Question: Im stuck with hibernate configuration. I have a sql database which I want to connect to my java project. This is my project tree folder:

I paste the hibernate.cfg.xml and Alumnos.hbml.xml code below:
'''
<?xml version="1.0" encoding="UTF-8"?>
<!DOCTYPE hibernate-configuration PUBLIC "-//Hibernate/Hibernate Configuration DTD 3.0//EN" "http://www.hibernate.org/dtd/hibernate-configuration-3.0.dtd">
<hibernate-configuration>
<session-factory>
<property name="connection.driver_class">com.mysql.jdbc.Driver</property>
<property name="connection.url">jdbc:mysql://localhost/scool</property>
<property name="connection.username">root</property>
<property name="connection.password"></property>
<property name="dialect">org.hibernate.dialect.MySQL5Dialect</property>
<property name="hibernate.show_sql">true</property>
<mapping resource="adrsoft/scool/pojos/Alumnos.hbm.xml"/>
</session-factory>
</hibernate-configuration>
'''
'''
<?xml version="1.0" encoding="UTF-8"?>
<!DOCTYPE hibernate-mapping PUBLIC "-//Hibernate/Hibernate Mapping DTD 3.0//EN" "http://www.hibernate.org/dtd/hibernate-mapping-3.0.dtd">
<hibernate-mapping>
<class name="src.adrsoft.scool.pojos.Alumnos">
<id column="idalumno" name="idalumno" type="integer"/>
<property name="nombre" type="string"/>
<property name="apellidos" type="string"/>
<property name="dni" type="string"/>
<property name="direccion" type="string"/>
<property name="email" type="string"/>
<property name="password" type="string"/>
<property name="telefono" type="integer"/>
<property name="centro" type="integer"/>
<property name="curso" type="string"/>
<property name="club" type="integer"/>
</class>
</hibernate-mapping>
'''
And I got the following error:
'''
org.hibernate.MappingException: entity class not found: src.adrsoft.scool.pojos.Alumnos
at org.hibernate.mapping.PersistentClass.getMappedClass(PersistentClass.java:129)
at org.hibernate.tuple.PropertyFactory.getGetter(PropertyFactory.java:390)
at org.hibernate.tuple.PropertyFactory.buildIdentifierProperty(PropertyFactory.java:75)
at org.hibernate.tuple.entity.EntityMetamodel.<init>(EntityMetamodel.java:145)
at org.hibernate.persister.entity.AbstractEntityPersister.<init>(AbstractEntityPersister.java:507)
at org.hibernate.persister.entity.SingleTableEntityPersister.<init>(SingleTableEntityPersister.java:146)
at sun.reflect.NativeConstructorAccessorImpl.newInstance0(Native Method)
at sun.reflect.NativeConstructorAccessorImpl.newInstance(Unknown Source)
at sun.reflect.DelegatingConstructorAccessorImpl.newInstance(Unknown Source)
at java.lang.reflect.Constructor.newInstance(Unknown Source)
at org.hibernate.persister.internal.PersisterFactoryImpl.create(PersisterFactoryImpl.java:163)
at org.hibernate.persister.internal.PersisterFactoryImpl.createEntityPersister(PersisterFactoryImpl.java:135)
at org.hibernate.internal.SessionFactoryImpl.<init>(SessionFactoryImpl.java:385)
at org.hibernate.cfg.Configuration.buildSessionFactory(Configuration.java:1769)
at adrsoft.scool.view.Alumnos.createConnection(Alumnos.java:105)
at adrsoft.scool.view.Alumnos.<init>(Alumnos.java:96)
at adrsoft.scool.view.Alumnos$1.run(Alumnos.java:80)
at java.awt.event.InvocationEvent.dispatch(Unknown Source)
at java.awt.EventQueue.dispatchEventImpl(Unknown Source)
at java.awt.EventQueue.access$400(Unknown Source)
at java.awt.EventQueue$2.run(Unknown Source)
at java.awt.EventQueue$2.run(Unknown Source)
at java.security.AccessController.doPrivileged(Native Method)
at java.security.AccessControlContext$1.doIntersectionPrivilege(Unknown Source)
at java.awt.EventQueue.dispatchEvent(Unknown Source)
at java.awt.EventDispatchThread.pumpOneEventForFilters(Unknown Source)
at java.awt.EventDispatchThread.pumpEventsForFilter(Unknown Source)
at java.awt.EventDispatchThread.pumpEventsForHierarchy(Unknown Source)
at java.awt.EventDispatchThread.pumpEvents(Unknown Source)
at java.awt.EventDispatchThread.pumpEvents(Unknown Source)
at java.awt.EventDispatchThread.run(Unknown Source)
Caused by: java.lang.ClassNotFoundException: src.adrsoft.scool.pojos.Alumnos
at java.net.URLClassLoader$1.run(Unknown Source)
at java.security.AccessController.doPrivileged(Native Method)
at java.net.URLClassLoader.findClass(Unknown Source)
at java.lang.ClassLoader.loadClass(Unknown Source)
at sun.misc.Launcher$AppClassLoader.loadClass(Unknown Source)
at java.lang.ClassLoader.loadClass(Unknown Source)
at java.lang.Class.forName0(Native Method)
at java.lang.Class.forName(Unknown Source)
at org.hibernate.internal.util.ReflectHelper.classForName(ReflectHelper.java:192)
at org.hibernate.mapping.PersistentClass.getMappedClass(PersistentClass.java:126)
... 30 more
'''
I think the problem is about folder's paths. I've tried to change the dots with slash and both crash in the same way.
Can anyone help me?
Thanks!
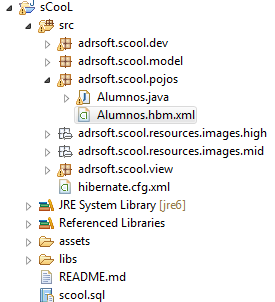
Answer: the package of the class (in hibernate mapping file) is wrong.
instead of 'src.adrsoft.scool.pojos.Alumnos' it should be 'adrsoft.scool.pojos.Alumnos'